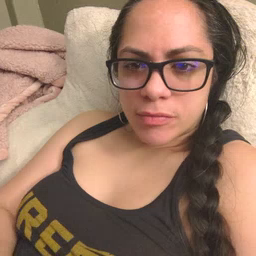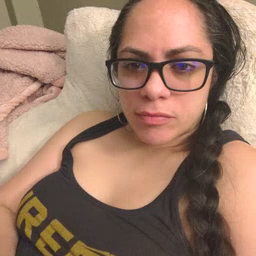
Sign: zipper